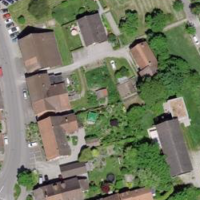
EUNIS habitat code: 55
Species observed at this site:
Chelidonium majus
Geranium sanguineum